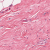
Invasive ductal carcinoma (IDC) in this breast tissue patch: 0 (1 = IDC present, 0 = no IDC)